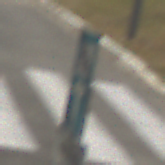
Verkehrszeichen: SackgasseRadverkehrFussgaengerDurchlaessig
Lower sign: HinweisGeaenderteVorfahrtVerkehrsfuehrungVerkehrsregelung3
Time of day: MorningAfternoon
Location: Outdoor (Suburban)
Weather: Clear
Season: NotSpecified
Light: Natural